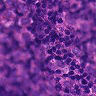
Metastatic tissue present: yes